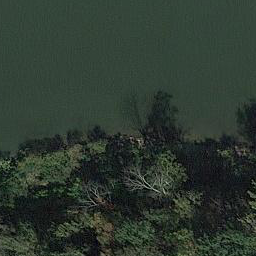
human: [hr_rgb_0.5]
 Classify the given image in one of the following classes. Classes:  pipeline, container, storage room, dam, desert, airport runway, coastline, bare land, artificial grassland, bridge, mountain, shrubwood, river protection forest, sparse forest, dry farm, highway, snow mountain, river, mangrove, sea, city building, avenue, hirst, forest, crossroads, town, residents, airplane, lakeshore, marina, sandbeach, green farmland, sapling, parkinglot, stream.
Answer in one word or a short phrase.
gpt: river protection forest